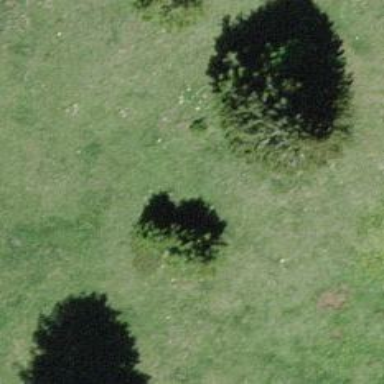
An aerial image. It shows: Needle-leaved tree in nature.